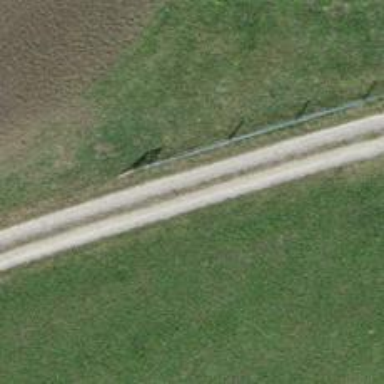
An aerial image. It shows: Gravel track with Grade 3 quality.